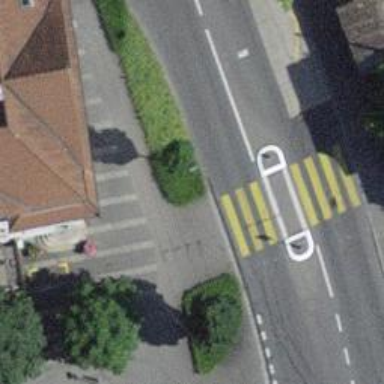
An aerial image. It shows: Kerb serving as barrier.